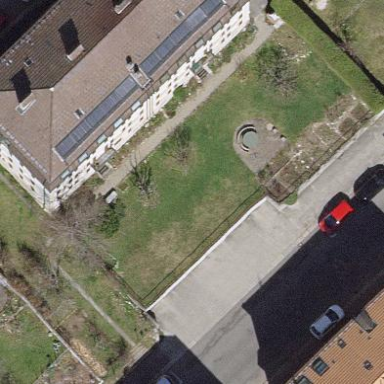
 designed for leisure activities on land."